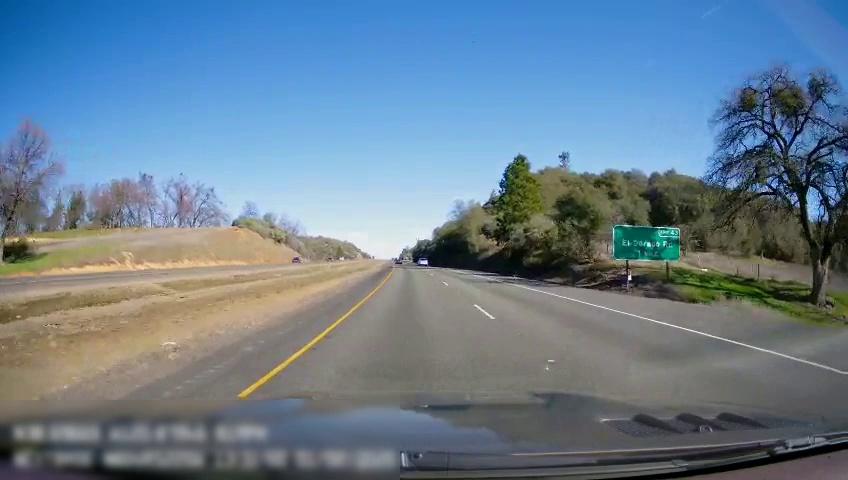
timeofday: Day
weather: Sunny
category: Drivable Space
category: Drivable Space
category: Vehicles | SUV
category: Lanes | Current Lane
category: Lanes | Current Lane
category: Lanes | Alternate Lane
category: Traffic | Signs